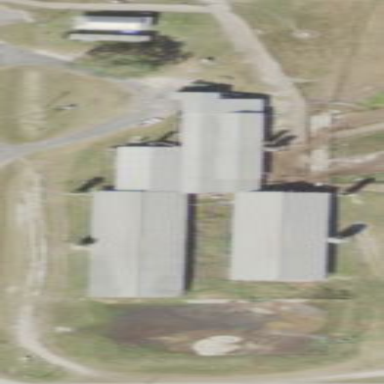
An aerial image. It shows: Dairy farmyard.